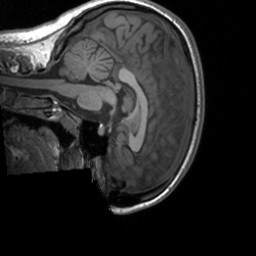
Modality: T1w
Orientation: sagittal
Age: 18
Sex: female
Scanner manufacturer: siemens
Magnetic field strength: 3 T
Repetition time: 1.9 s
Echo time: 0.00226 s